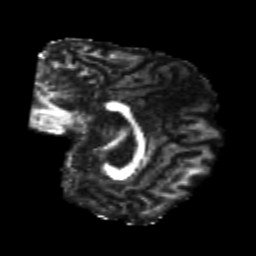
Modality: FA
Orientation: sagittal
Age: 22
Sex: male
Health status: healthy
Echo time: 0.074 s